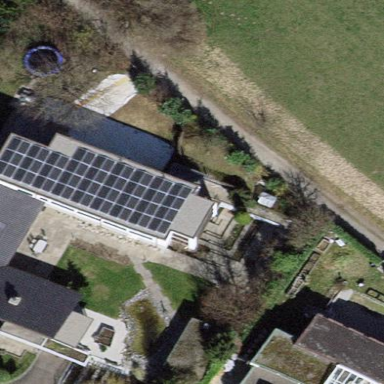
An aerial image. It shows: Solar power generator using photovoltaic method with solar photovoltaic panel types.